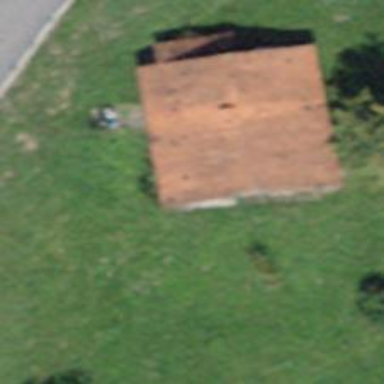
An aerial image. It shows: Farm building.